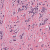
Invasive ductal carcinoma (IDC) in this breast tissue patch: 1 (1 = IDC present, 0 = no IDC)